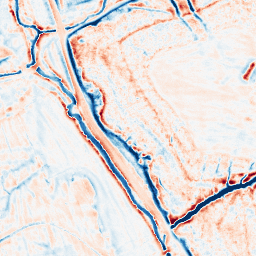
Category: edge_preserving
Decomposition family: bilateral
Decomposition parameters: d: 15
sigma_color: 75
sigma_space: 50
Upsampling method: quadratic
Upsampling parameters: scale: 8
Upsampling scale: 8